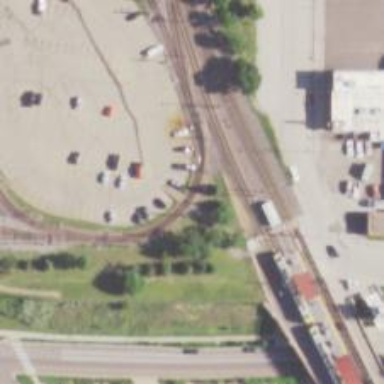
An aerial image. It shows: Light rail service yard with electrified contact lines.